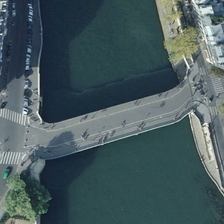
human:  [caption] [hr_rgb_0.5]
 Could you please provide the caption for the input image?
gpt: some people are on a bridge over a river with cars and several green trees in two sides .

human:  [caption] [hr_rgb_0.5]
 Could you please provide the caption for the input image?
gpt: some people are on a bridge over a river with cars and several green trees in two sides .

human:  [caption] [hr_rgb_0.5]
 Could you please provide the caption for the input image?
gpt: some people are on a bridge over a river with cars and several green trees in two sides .

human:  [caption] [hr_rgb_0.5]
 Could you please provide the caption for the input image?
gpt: some people are on a bridge over a river with cars and several green trees in two sides .

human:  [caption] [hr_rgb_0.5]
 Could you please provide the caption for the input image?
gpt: some people are on a bridge over a river with cars and several green trees in two sides .